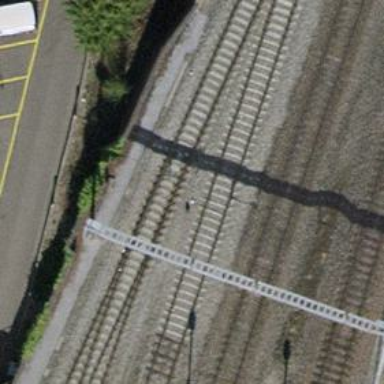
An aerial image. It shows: Railway switch.